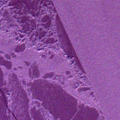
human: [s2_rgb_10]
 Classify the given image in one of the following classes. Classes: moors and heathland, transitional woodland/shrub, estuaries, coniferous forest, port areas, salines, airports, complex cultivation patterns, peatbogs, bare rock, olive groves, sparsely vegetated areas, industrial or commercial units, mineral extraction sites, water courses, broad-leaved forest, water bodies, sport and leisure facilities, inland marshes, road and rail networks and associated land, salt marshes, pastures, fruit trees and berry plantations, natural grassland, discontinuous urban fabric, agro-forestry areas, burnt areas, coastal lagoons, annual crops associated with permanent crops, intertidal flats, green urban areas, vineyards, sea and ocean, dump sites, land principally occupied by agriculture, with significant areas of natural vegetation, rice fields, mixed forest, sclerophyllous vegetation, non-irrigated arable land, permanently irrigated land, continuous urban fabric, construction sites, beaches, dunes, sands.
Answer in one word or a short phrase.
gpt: sea and ocean